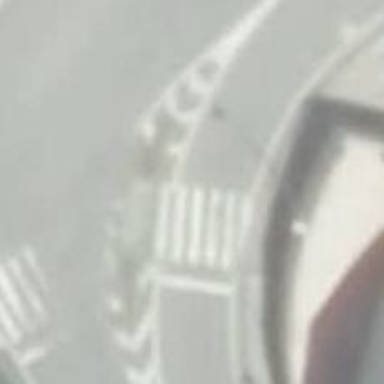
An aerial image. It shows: Uncontrolled zebra crossing on the road.